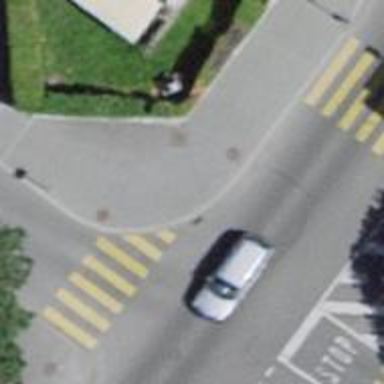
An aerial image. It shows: Kerb barrier.